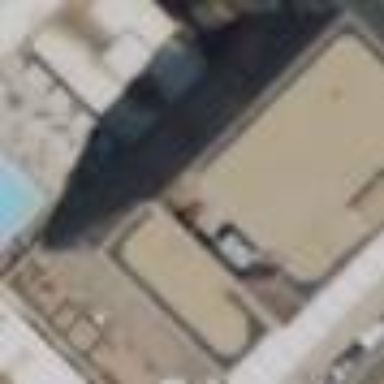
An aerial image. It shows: Commercial building with brown roof.